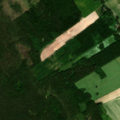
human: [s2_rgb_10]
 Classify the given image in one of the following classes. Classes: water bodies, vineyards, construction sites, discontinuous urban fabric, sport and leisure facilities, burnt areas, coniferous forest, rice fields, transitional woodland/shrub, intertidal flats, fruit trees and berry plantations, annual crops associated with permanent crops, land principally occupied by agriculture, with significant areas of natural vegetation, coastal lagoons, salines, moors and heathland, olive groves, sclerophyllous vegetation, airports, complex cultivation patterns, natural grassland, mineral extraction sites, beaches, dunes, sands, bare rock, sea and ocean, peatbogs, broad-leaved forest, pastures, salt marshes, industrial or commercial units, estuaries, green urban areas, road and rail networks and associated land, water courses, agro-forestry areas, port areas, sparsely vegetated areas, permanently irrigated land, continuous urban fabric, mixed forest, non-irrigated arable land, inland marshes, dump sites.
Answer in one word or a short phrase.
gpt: non-irrigated arable land, land principally occupied by agriculture, with significant areas of natural vegetation, coniferous forest, mixed forest